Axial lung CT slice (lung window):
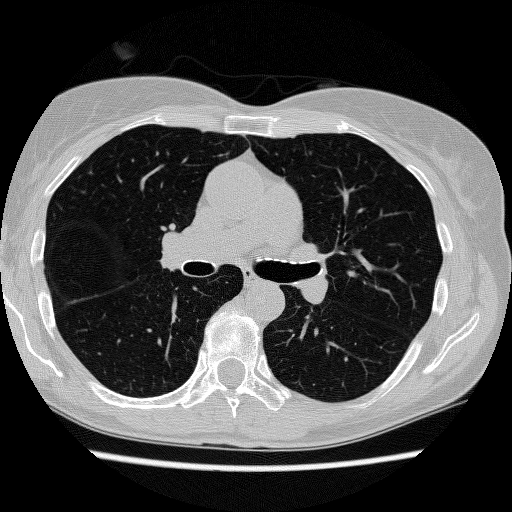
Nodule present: no